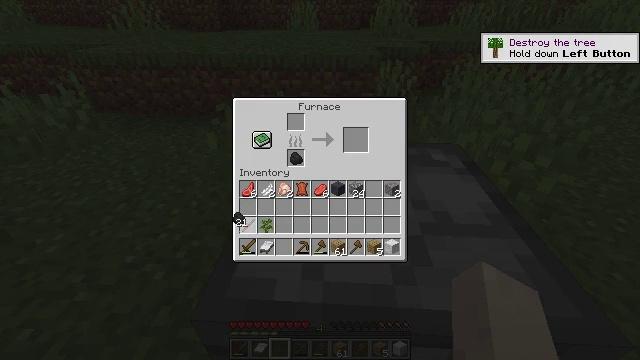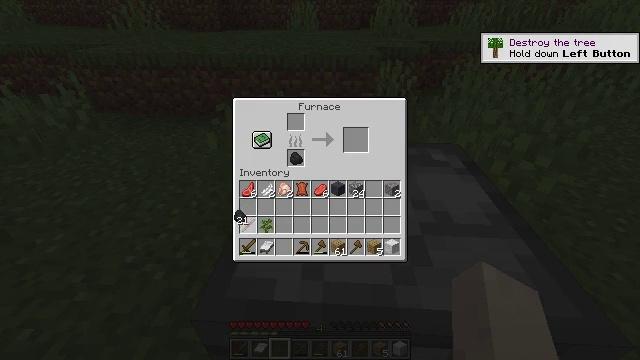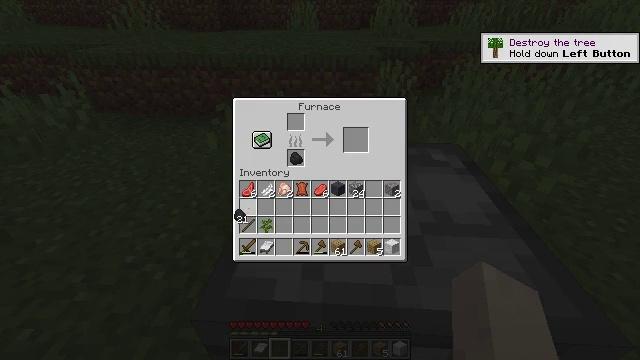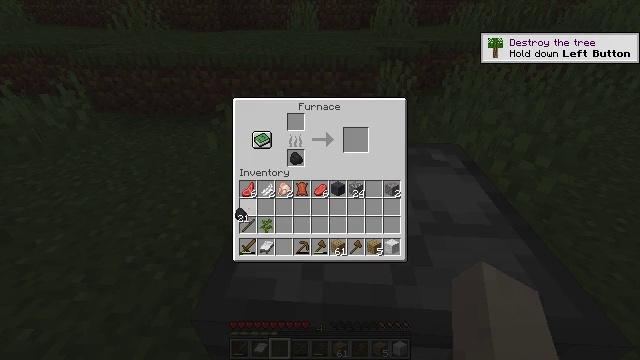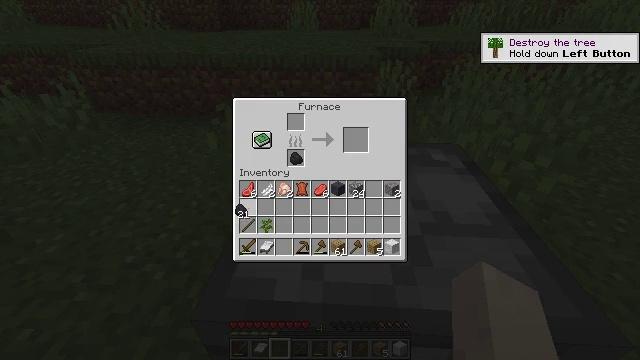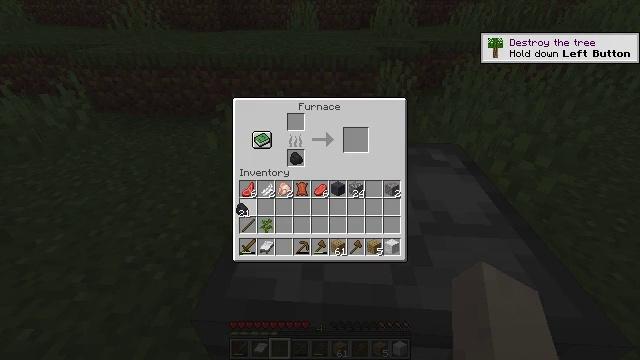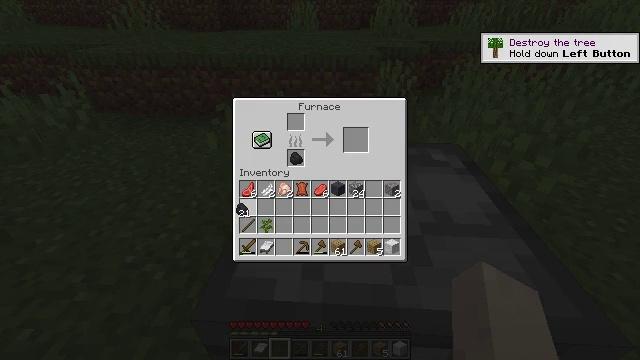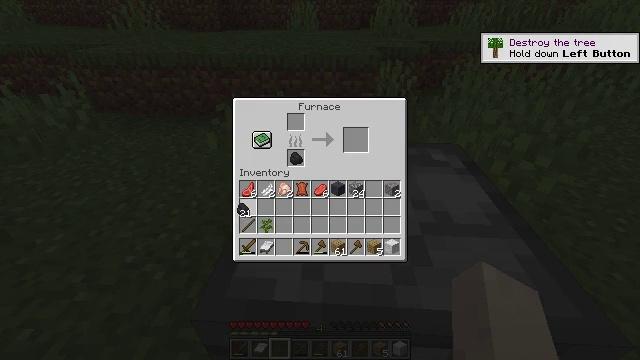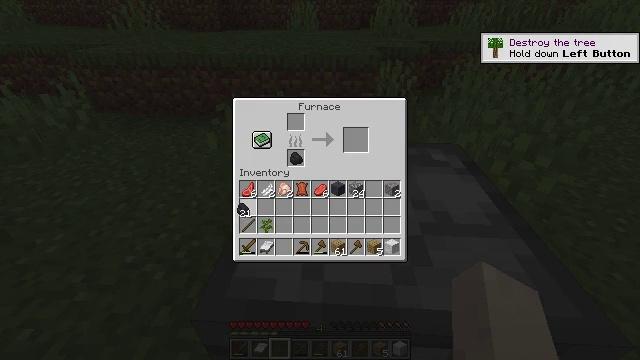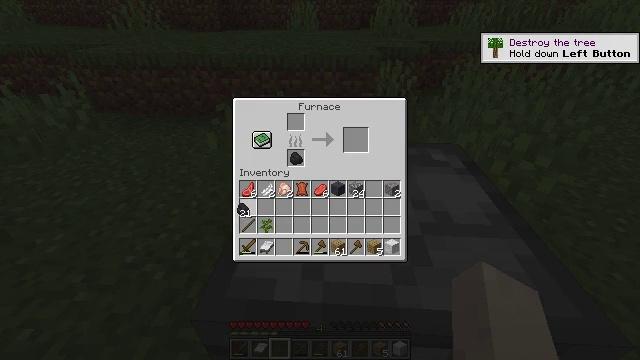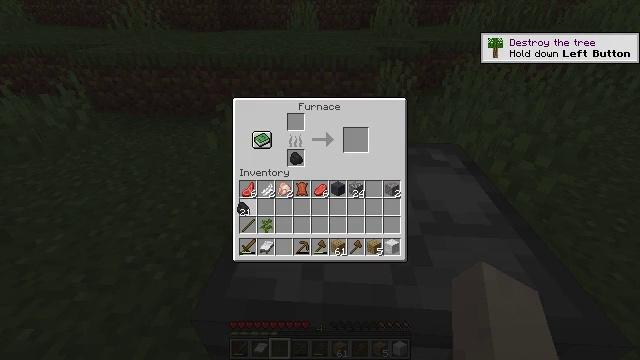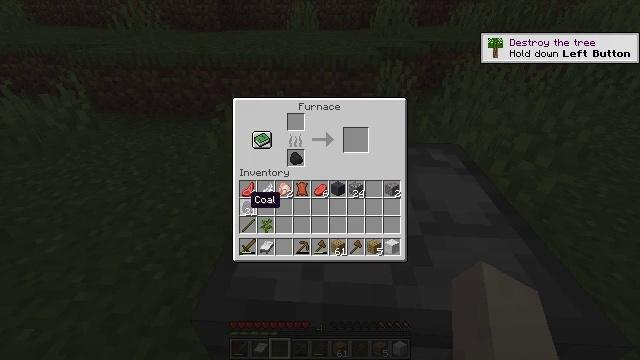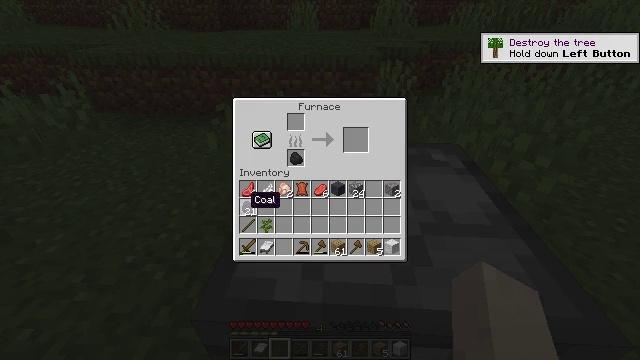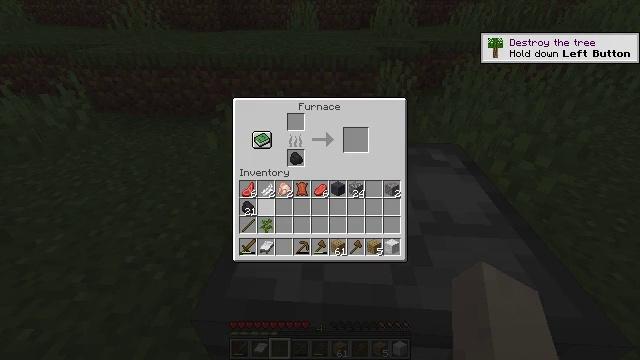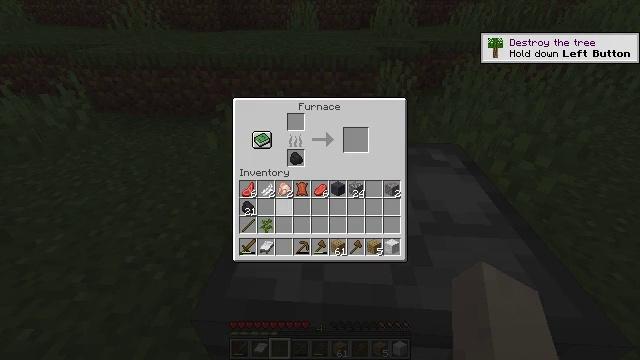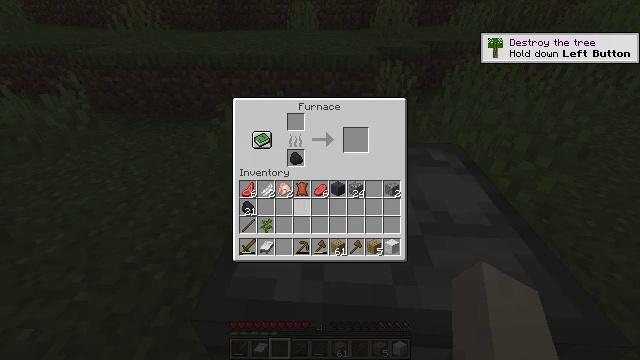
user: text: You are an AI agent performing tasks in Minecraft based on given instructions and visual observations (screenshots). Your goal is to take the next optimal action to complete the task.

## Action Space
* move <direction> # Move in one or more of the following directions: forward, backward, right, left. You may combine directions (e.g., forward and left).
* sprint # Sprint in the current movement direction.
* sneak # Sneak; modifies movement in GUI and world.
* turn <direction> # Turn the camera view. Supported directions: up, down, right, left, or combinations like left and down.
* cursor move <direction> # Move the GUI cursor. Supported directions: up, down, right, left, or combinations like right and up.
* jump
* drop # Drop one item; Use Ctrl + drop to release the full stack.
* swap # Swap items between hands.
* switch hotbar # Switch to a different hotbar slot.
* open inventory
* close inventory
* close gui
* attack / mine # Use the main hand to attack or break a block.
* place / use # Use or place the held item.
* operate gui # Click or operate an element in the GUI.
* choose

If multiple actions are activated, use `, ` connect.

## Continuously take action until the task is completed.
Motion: motion action
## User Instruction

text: Craft a cooked chicken.
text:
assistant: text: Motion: no_op
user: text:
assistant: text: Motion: no_op
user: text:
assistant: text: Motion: no_op
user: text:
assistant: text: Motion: no_op
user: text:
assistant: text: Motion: no_op
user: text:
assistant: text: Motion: no_op
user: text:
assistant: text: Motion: no_op
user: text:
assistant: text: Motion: no_op
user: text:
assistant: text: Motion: operate gui
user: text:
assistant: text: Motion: operate gui
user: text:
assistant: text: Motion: no_op
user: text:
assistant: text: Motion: no_op
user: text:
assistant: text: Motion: cursor move right
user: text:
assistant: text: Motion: cursor move right
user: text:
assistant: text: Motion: cursor move right
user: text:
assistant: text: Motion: cursor move right
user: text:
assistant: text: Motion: no_op
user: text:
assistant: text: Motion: no_op
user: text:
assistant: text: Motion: no_op
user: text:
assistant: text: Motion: no_op
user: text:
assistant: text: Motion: no_op
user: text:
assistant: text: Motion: cursor move up
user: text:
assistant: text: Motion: cursor move up
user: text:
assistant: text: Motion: no_op
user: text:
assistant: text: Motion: no_op
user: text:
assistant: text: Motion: no_op
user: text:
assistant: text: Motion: no_op
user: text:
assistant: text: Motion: no_op
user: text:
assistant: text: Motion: no_op
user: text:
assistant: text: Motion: no_op